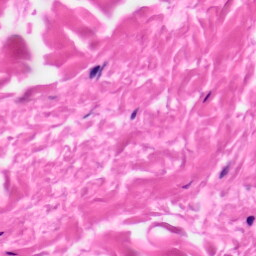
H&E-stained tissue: Skin